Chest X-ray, AP view. Patient: 56 years old, sex F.
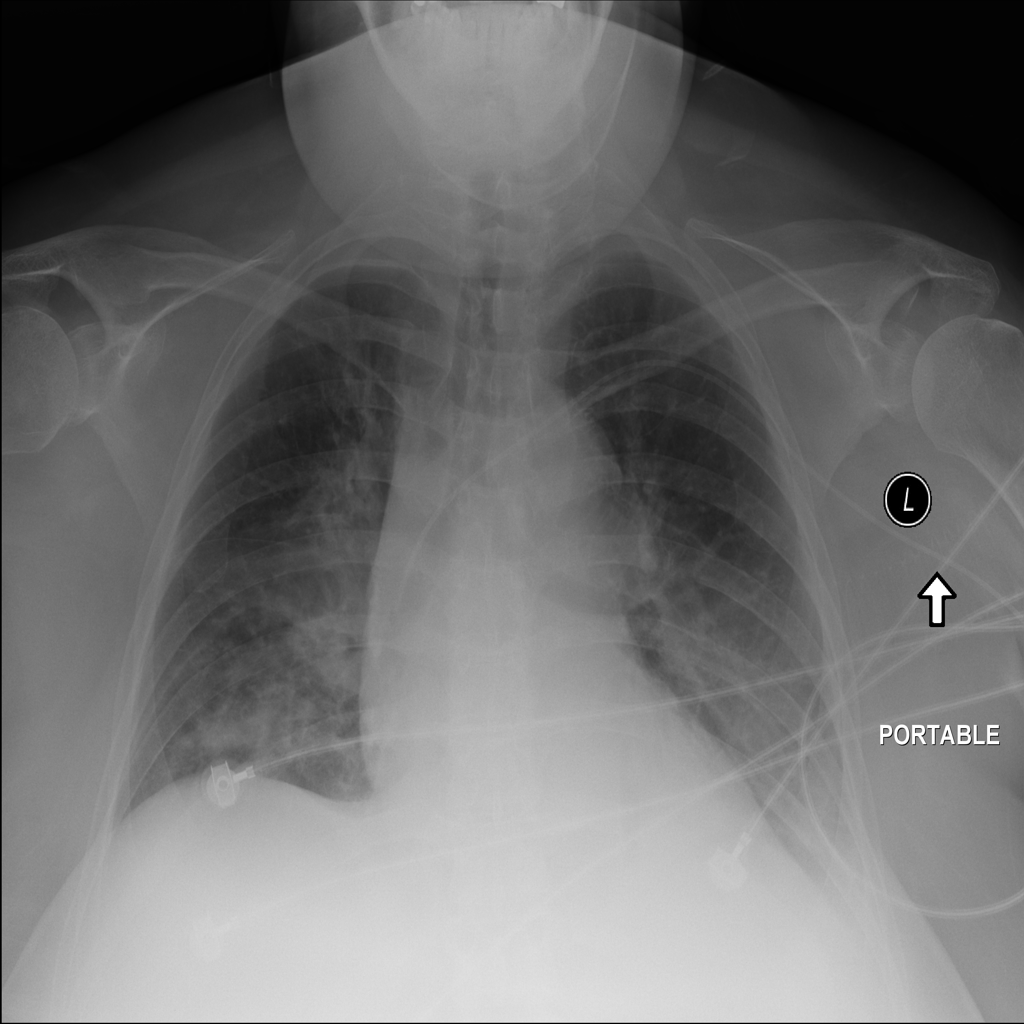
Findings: Atelectasis, Effusion, Infiltration